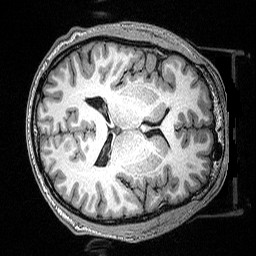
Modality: T1w
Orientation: axial
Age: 25
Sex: male
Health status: healthy
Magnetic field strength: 3 T
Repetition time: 2.53 s
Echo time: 0.00331 s